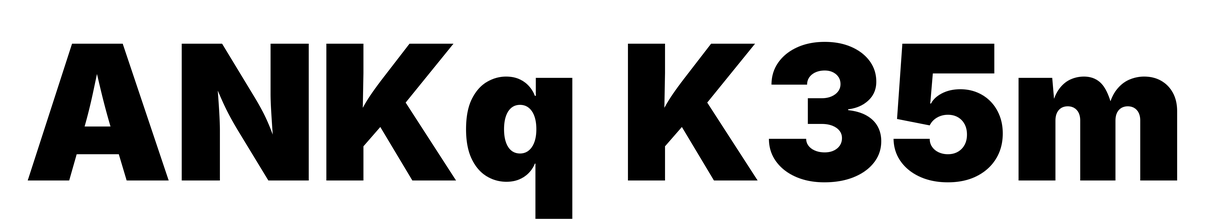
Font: Inter_Black